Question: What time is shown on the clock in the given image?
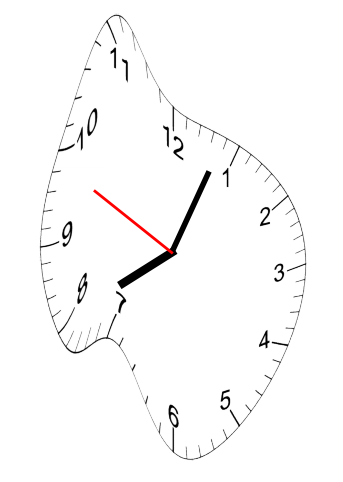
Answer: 08:03:49